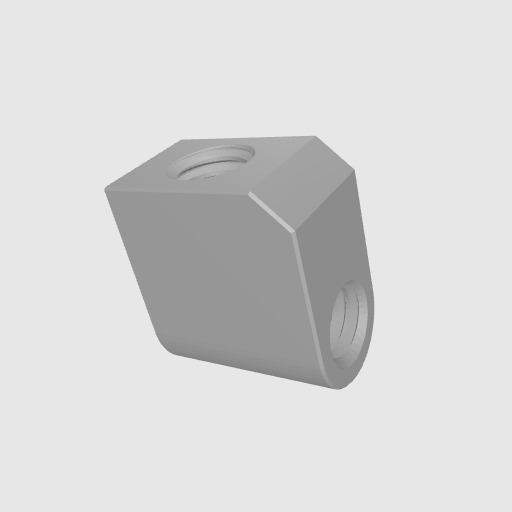
Part: BlockMount